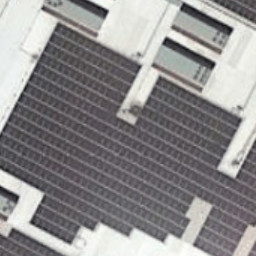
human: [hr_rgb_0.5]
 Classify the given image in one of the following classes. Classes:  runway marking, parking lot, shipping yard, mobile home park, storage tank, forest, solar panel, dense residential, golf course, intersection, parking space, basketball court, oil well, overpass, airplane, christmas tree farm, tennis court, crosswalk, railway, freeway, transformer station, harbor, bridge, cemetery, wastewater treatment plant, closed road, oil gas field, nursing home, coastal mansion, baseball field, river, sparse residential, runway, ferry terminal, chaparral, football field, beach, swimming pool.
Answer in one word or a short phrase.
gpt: solar panel